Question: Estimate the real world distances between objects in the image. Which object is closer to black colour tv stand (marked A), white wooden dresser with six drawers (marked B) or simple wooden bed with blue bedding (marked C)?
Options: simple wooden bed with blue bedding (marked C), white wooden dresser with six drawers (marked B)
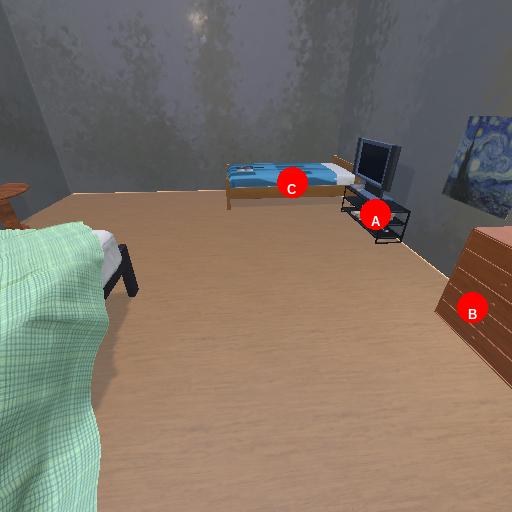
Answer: simple wooden bed with blue bedding (marked C)